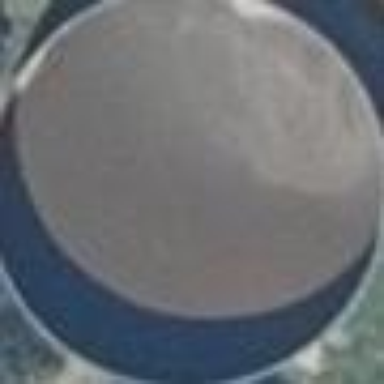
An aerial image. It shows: Storage tank with man-made structure.